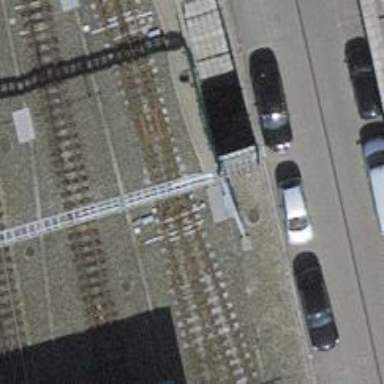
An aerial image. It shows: Railway switch.